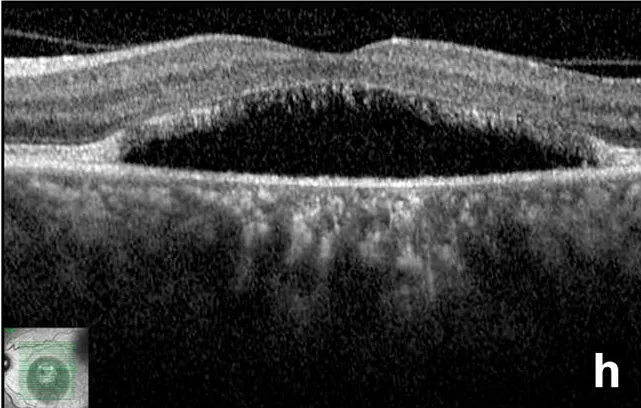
Optical coherence tomography. Of the proband (II-7) in the "pseudohypopyon" stage. The yellowish vitelliform material displaced inferiorly and a thin ring of lipofuscin accumulation is seen as a hyperautofluorescent margin of the neurosensorial retinal detachment. The central area is hypoautofluorescent and hyperfluorescent due to pigment epithelial atrophy (window defect).
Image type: ophthalmic_imaging (oct)